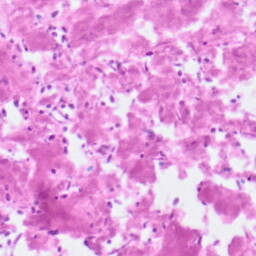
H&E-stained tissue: Pancreatic